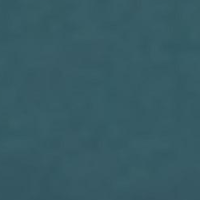
EUNIS habitat code: 14
Species observed at this site:
Perca fluviatilis